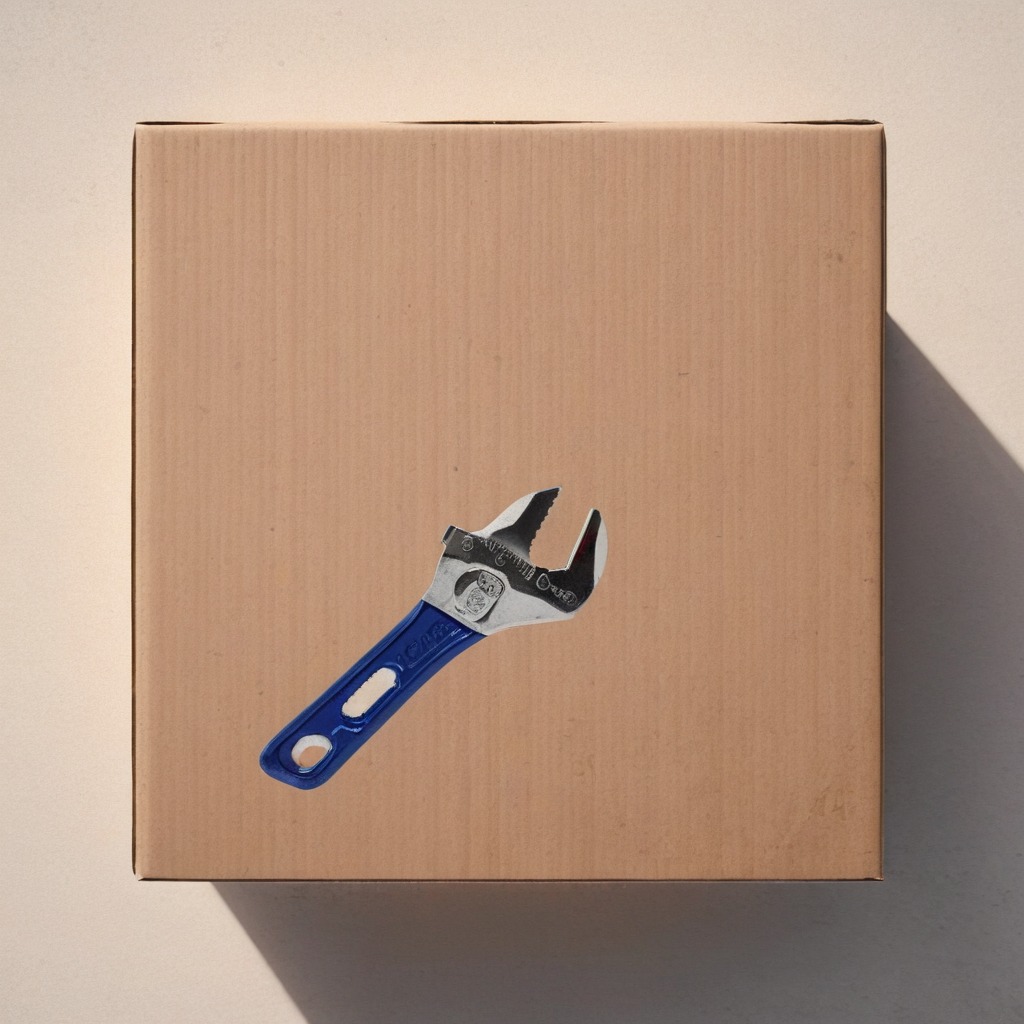
An wrench lying on a clean dry cardboard box surface in an outdoor workshop during daytime bright natural light soft shadows slightly creased but